Question: How can I update the following column "LowestFinishDate" in my #temp table to hold the absolute mininium value of columns ["Finished_OldDate", "Finished_NewDate" and "Current_FinishedDate"]?
This is what the table looks like for Parent0000:

So in this case I want all 7 rows in #temp.[LowestFinishDate] for Parent0000 to be updated to the lowest date which is:
> 2020-11-25 14:15.
I have tried doing a CROSS/OUTER APPLY and use a table-value constructor but for some reason each LowestFinishDate rows gets updated with the correspondent value of Current_FinishedDate.
Thanks in advance
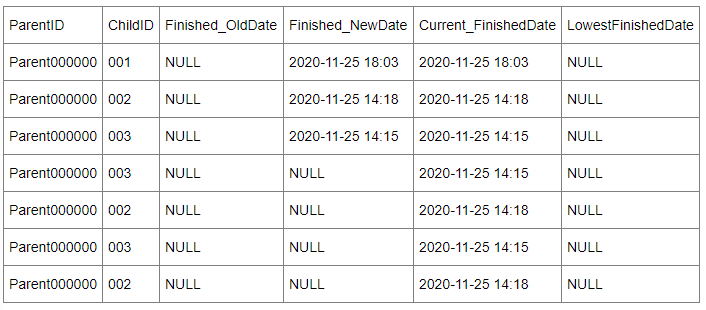
Answer: In SQL Server, I would be inclined to write this as:
'''
with toupdate as (
select t.*,
min(least_date) over (partition by t.parentid) as new_lowestfinishdate
from #temp t cross apply
(select min(dte) as least_date
from (values (t.Finished_OldDate),
(t.Finished_NewDate)
(t.Current_FinishedDate)
) v(dte)
) v
)
update toudpate
set lowestfinishdate = new_lowestfinishdate;
'''
The 'cross apply' takes the minimum value of the dates within each row. The window function then takes the minimum across all rows for the parent id.